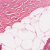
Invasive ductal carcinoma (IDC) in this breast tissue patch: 0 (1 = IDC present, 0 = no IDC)